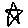
Label: star